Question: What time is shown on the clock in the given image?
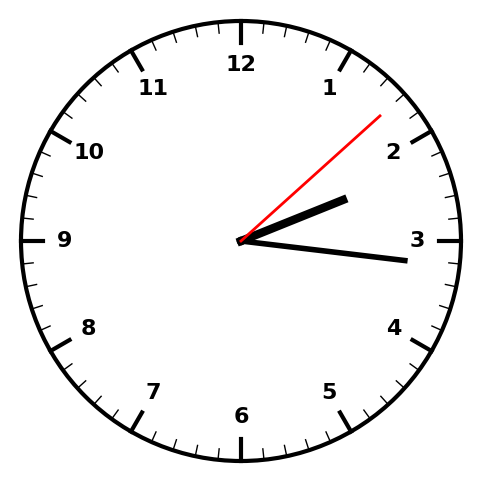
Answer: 02:16:08